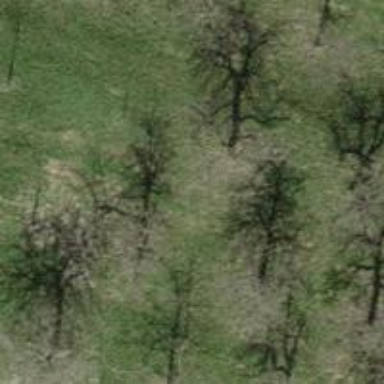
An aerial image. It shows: Single tag "natural: tree."